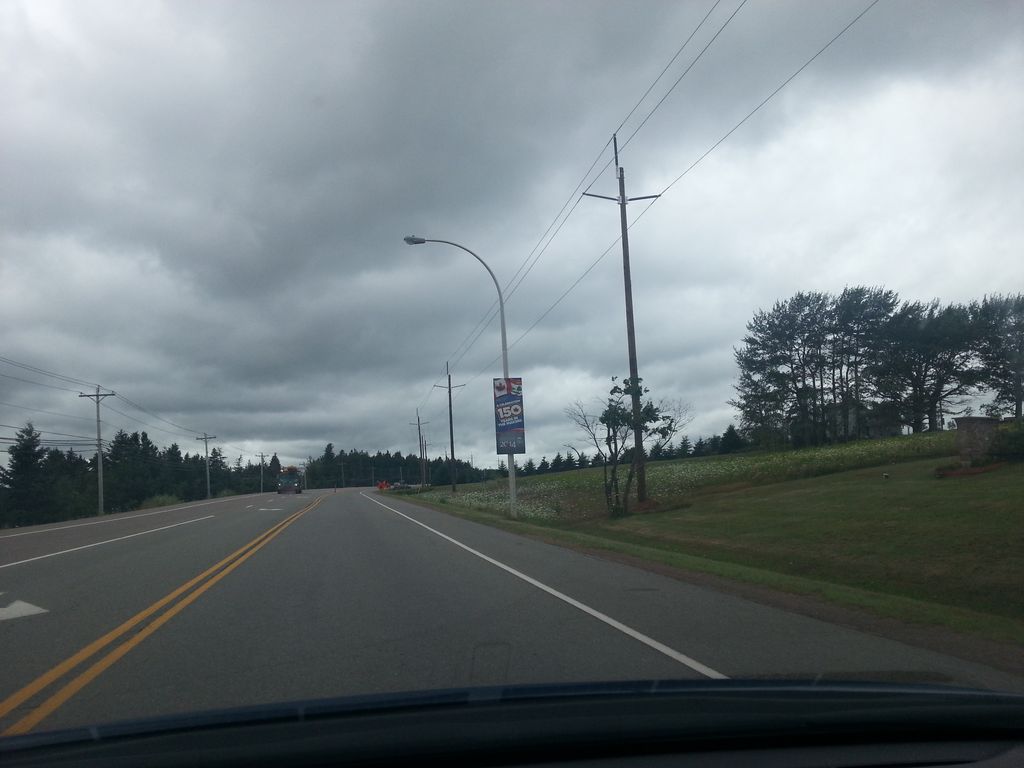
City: charlottetown